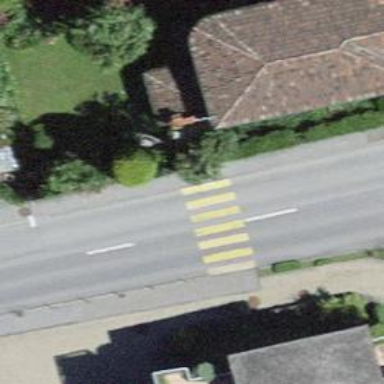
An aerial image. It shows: Zebra crossing on the road.